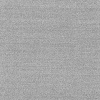
Atmospheric dust classification: dusty